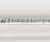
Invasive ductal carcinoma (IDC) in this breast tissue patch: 0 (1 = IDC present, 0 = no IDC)